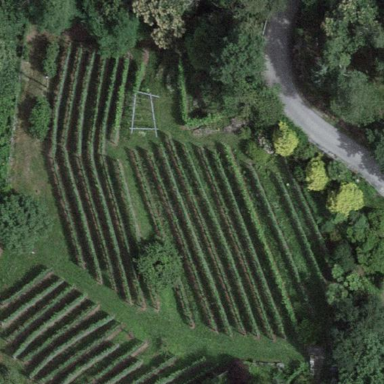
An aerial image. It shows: Vineyard with grape crops.